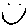
Label: smiley face